Aerial crown-view tile of a tropical tree (Barro Colorado Island, Panama), acquired 20240716:
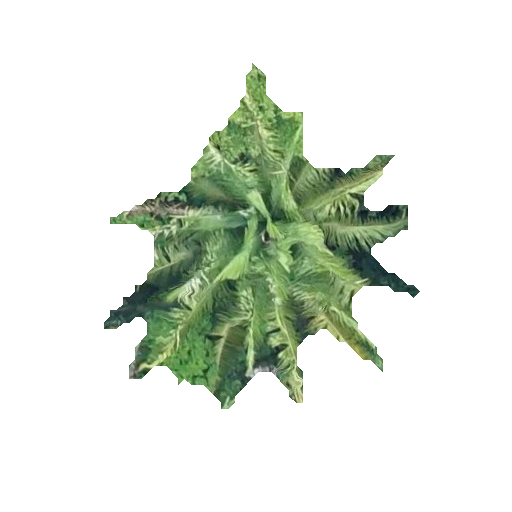
Species: Attalea butyracea
GBIF accepted scientific name: Attalea butyracea
Crown area: 82.693 m²